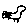
Label: bird